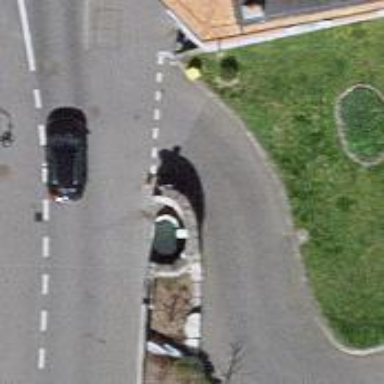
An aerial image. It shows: Beautiful fountain.